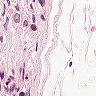
Metastatic tissue present: yes